The plot is a time-scale (wavelet) decomposition of a bearing vibration signal. What is the most likely bearing condition (normal, inner_race, outer_race, ball)?
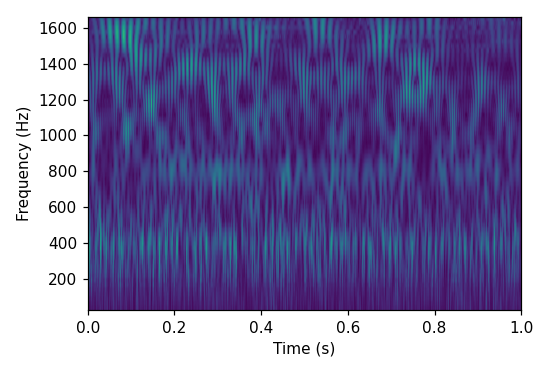
Answer: outer_race